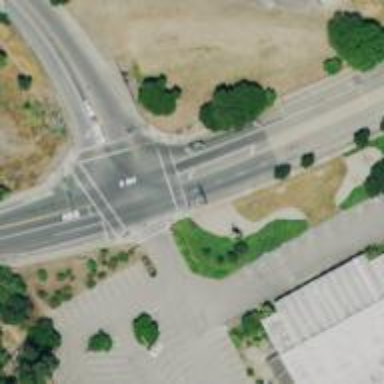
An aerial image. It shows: Solid stop line on the road.